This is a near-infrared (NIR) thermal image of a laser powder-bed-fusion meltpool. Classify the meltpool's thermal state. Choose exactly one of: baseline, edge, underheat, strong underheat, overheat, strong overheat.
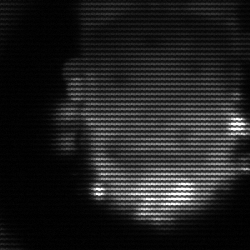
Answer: baseline